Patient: sex M, age 42
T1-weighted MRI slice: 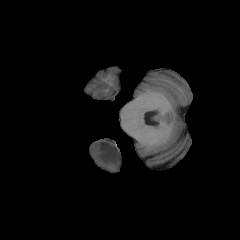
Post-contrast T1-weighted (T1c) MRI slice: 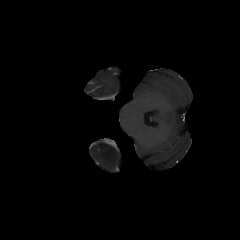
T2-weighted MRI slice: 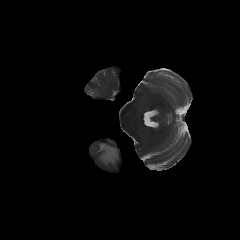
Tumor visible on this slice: yes
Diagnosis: Astrocytoma, IDH-mutant
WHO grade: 2